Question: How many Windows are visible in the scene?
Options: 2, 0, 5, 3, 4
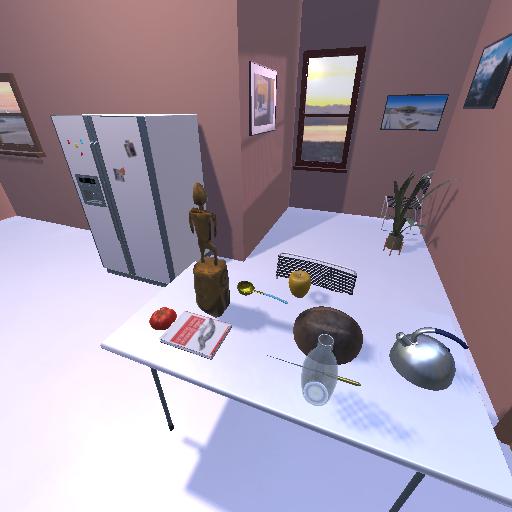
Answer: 2